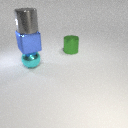
large blue metal cube below large gray metal cylinder